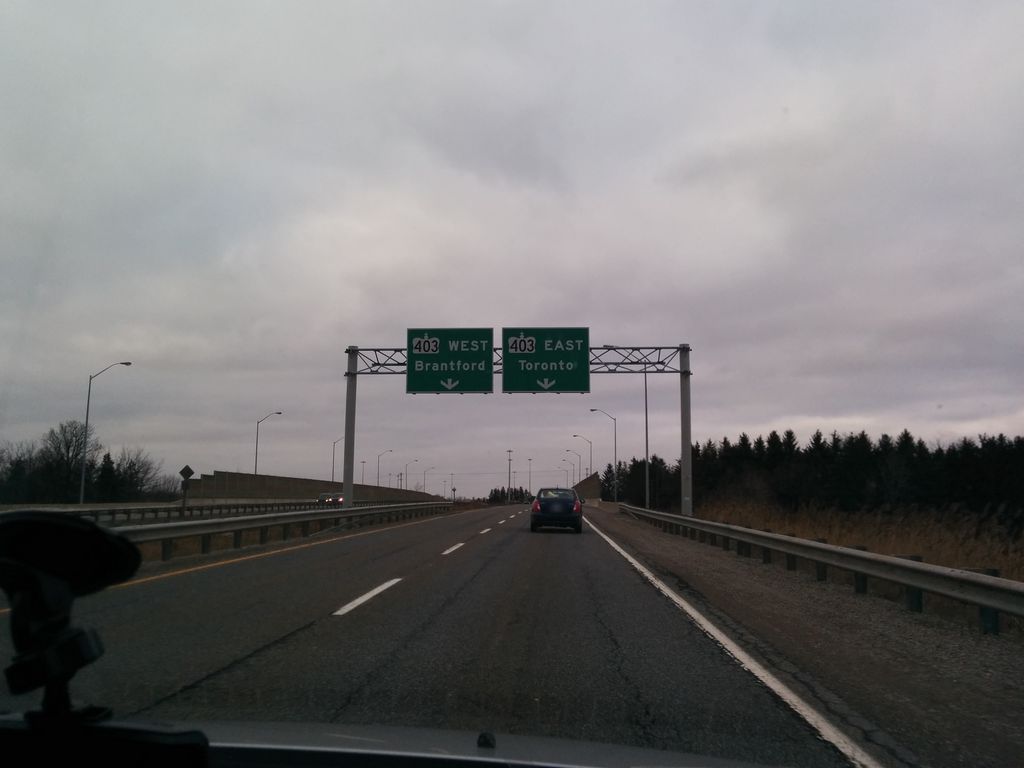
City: hamilton